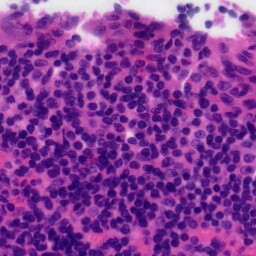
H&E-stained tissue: Tonsil